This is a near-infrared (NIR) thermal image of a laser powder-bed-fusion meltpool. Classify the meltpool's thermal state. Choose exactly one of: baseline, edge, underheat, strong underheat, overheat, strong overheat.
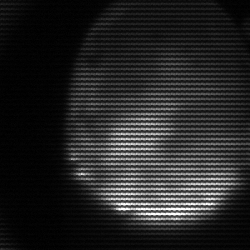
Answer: edge